Field crop: tomato
Growth stage: 1
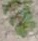
Species: portulaca